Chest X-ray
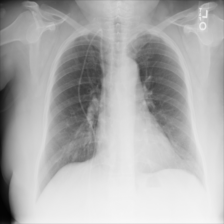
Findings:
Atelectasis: negative
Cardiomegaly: negative
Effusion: negative
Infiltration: negative
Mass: negative
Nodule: negative
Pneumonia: negative
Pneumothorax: negative
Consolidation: negative
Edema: negative
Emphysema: negative
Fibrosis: negative
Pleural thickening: negative
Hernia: negative